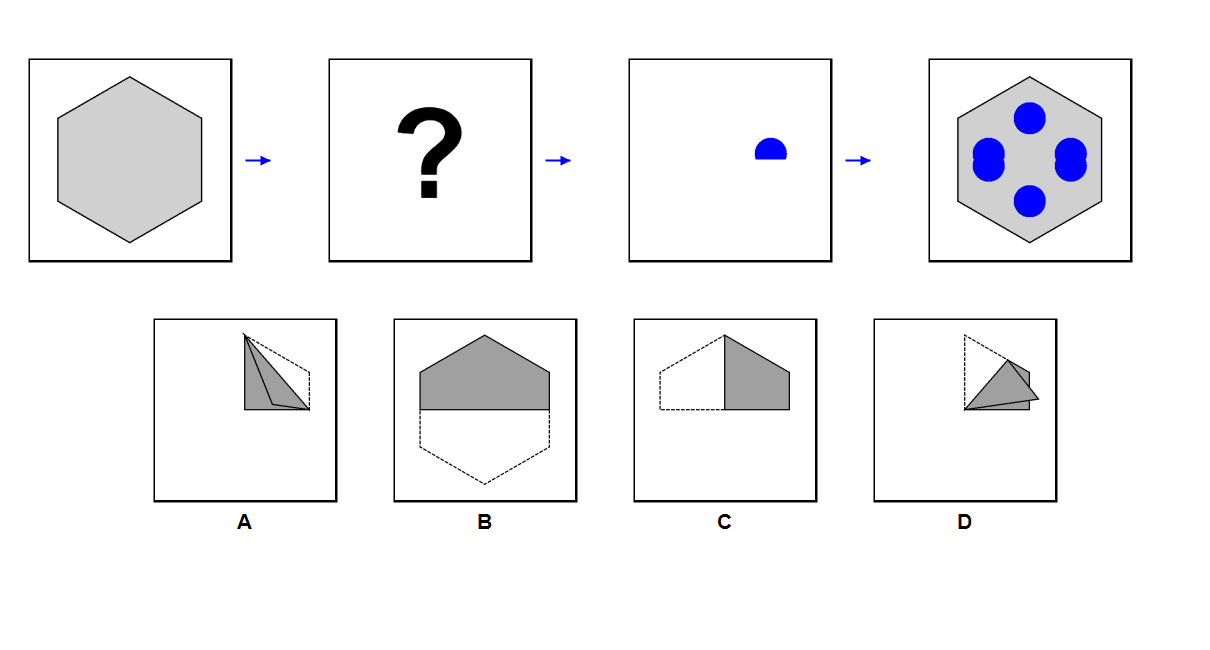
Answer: A